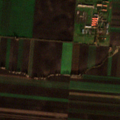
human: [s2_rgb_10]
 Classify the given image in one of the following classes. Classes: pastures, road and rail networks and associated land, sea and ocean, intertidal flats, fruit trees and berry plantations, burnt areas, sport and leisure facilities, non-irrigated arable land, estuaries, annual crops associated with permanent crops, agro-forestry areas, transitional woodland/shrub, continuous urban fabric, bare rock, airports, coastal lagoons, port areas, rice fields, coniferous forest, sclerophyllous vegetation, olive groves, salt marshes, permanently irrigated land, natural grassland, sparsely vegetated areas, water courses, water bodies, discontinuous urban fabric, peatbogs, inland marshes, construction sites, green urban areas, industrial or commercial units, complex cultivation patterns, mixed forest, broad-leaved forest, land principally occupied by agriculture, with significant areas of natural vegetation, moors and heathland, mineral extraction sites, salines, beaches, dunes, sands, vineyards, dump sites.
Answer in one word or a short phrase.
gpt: industrial or commercial units, non-irrigated arable land